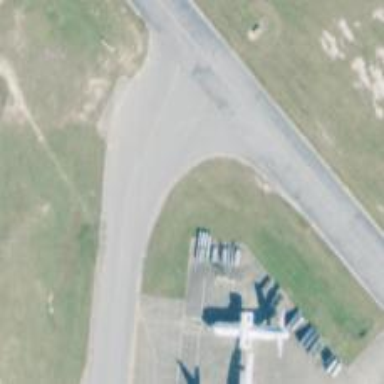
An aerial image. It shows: Image of taxiway at airport.